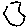
Label: hexagon